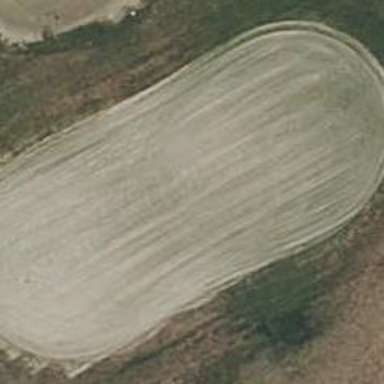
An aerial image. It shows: Golf hole.